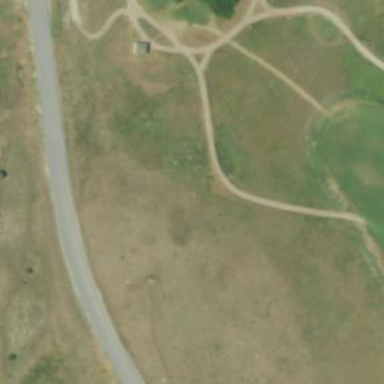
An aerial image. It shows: Path for both roads and golfers.